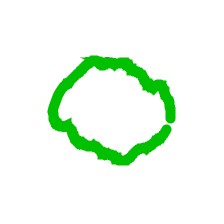
Shape: circle